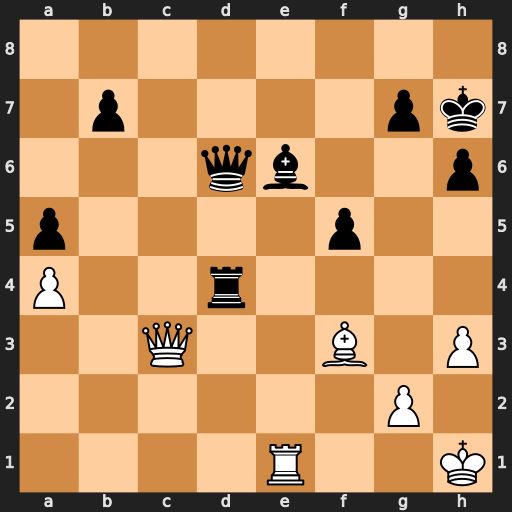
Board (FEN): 8/1p4pk/3qb2p/p4p2/P2r4/2Q2B1P/6P1/4R2K
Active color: w
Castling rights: -
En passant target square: -
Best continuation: Rxe6 Qxe6 Qxd4